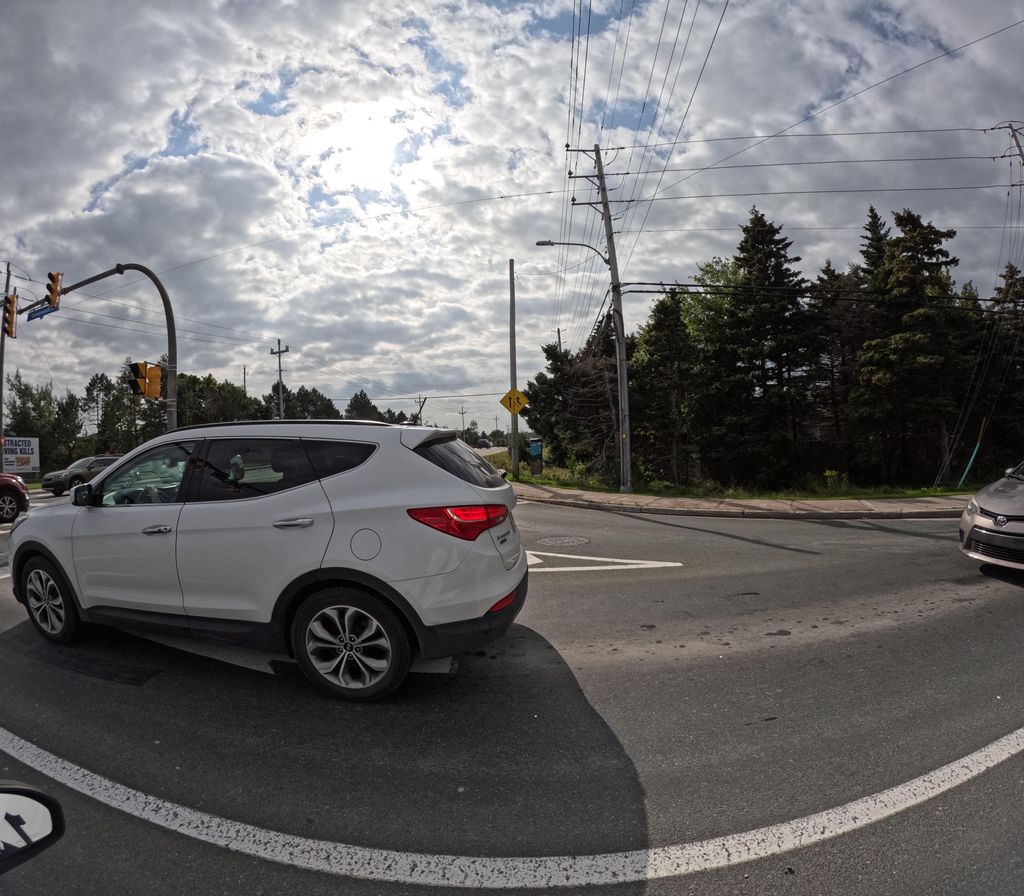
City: st_johns